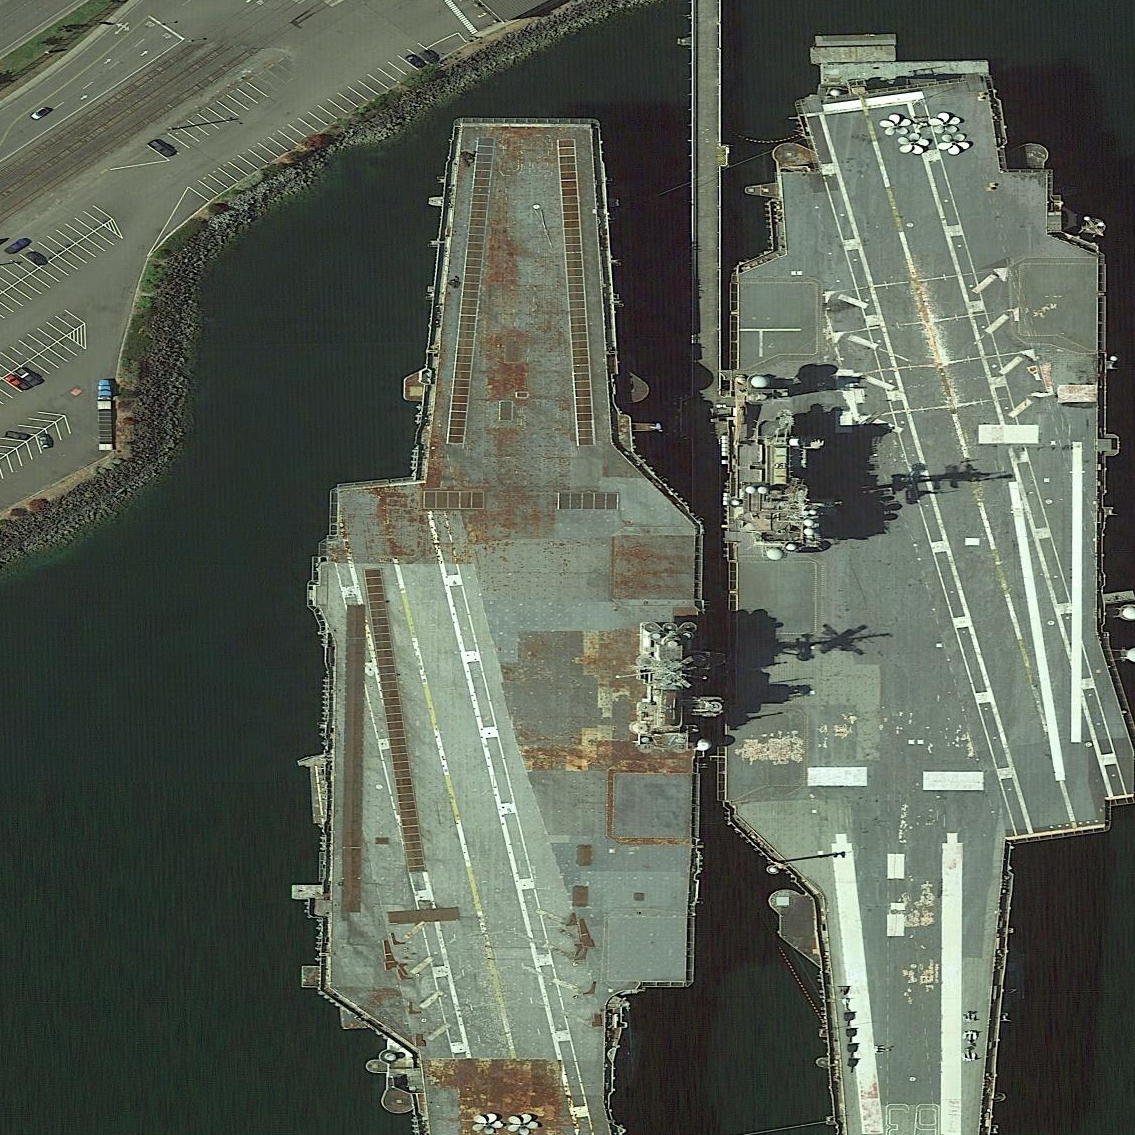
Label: aircraft_carrier